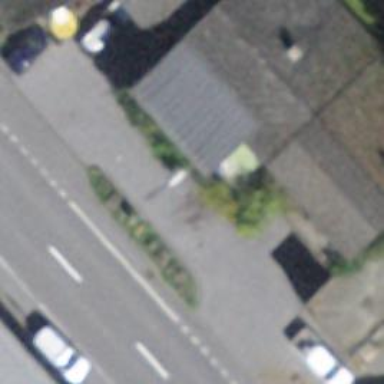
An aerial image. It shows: Fuel station.